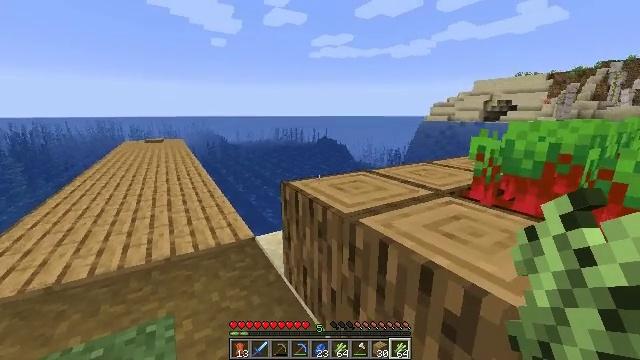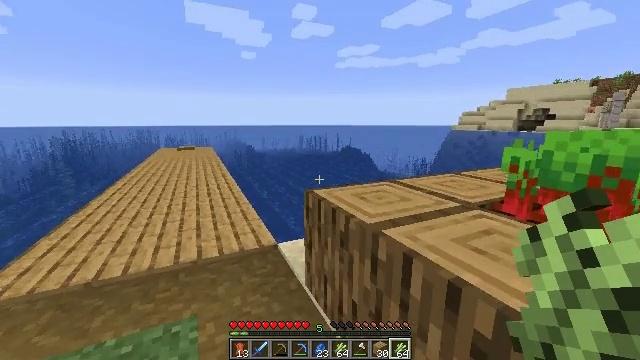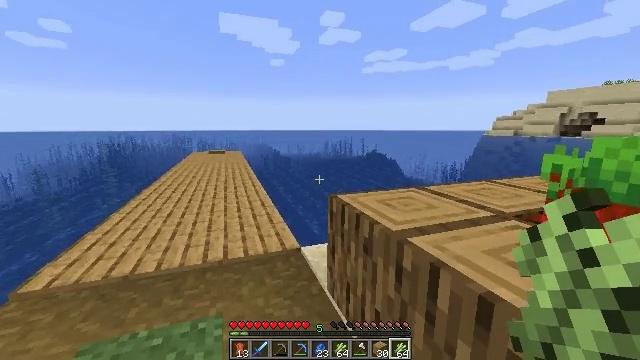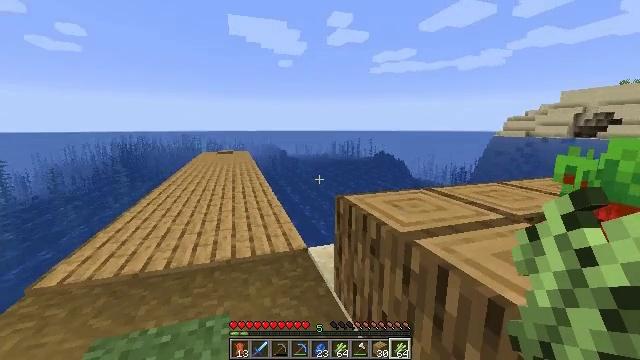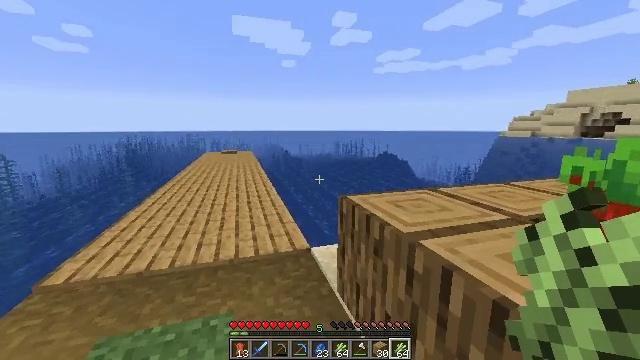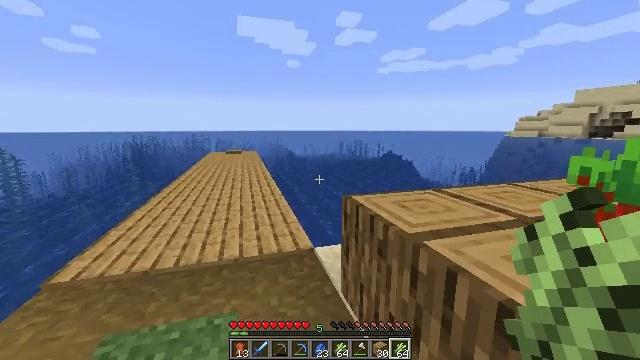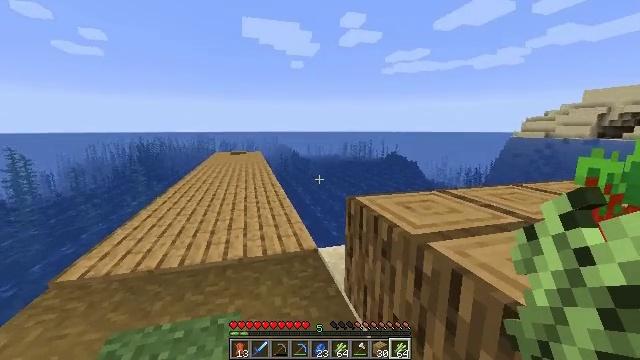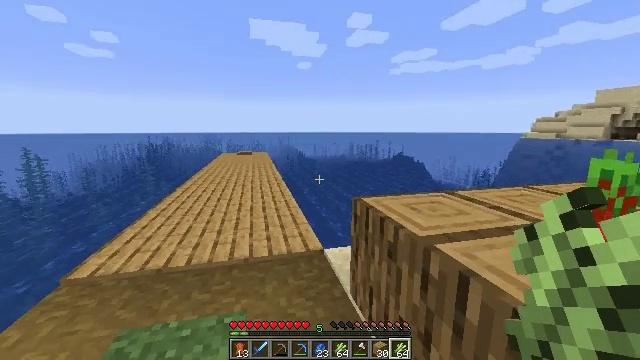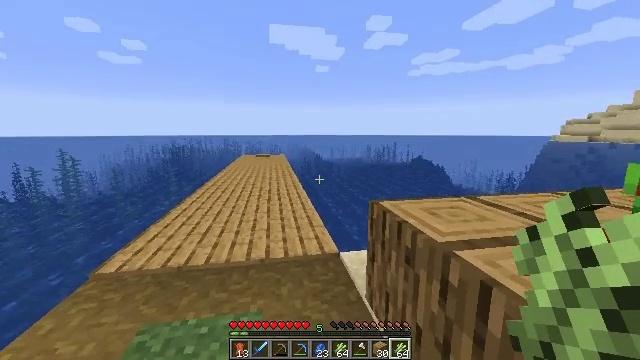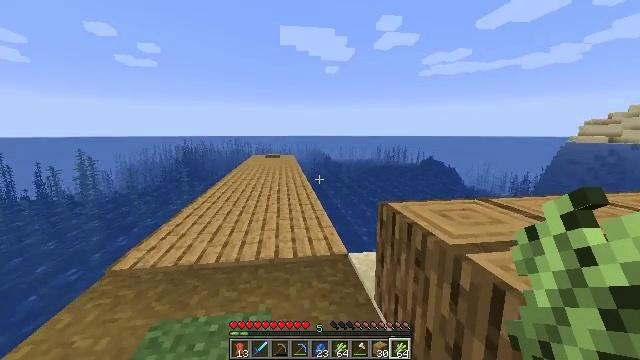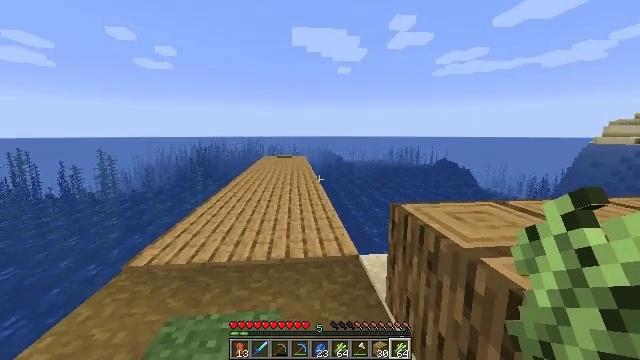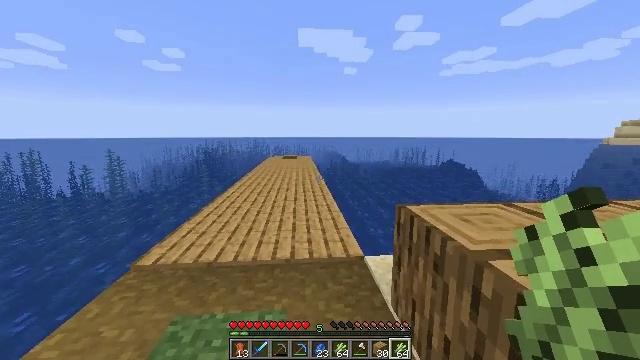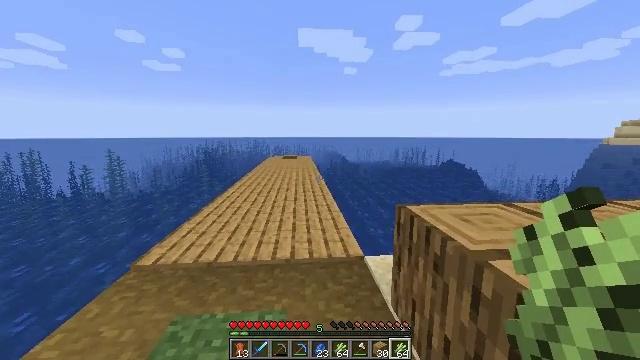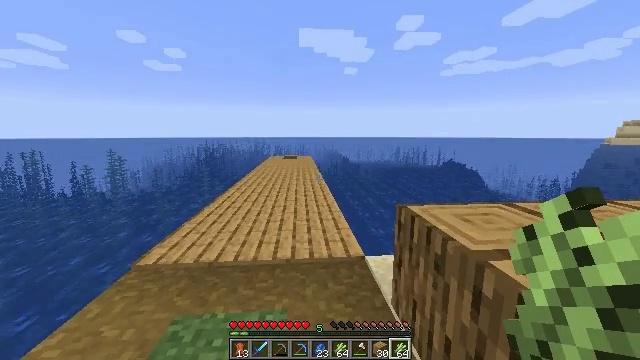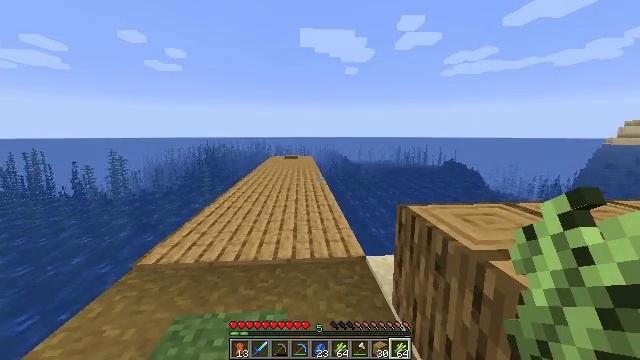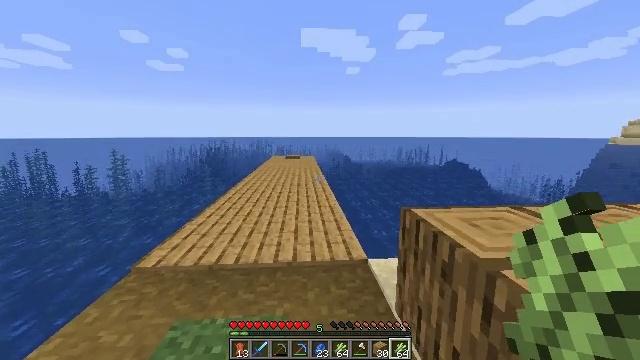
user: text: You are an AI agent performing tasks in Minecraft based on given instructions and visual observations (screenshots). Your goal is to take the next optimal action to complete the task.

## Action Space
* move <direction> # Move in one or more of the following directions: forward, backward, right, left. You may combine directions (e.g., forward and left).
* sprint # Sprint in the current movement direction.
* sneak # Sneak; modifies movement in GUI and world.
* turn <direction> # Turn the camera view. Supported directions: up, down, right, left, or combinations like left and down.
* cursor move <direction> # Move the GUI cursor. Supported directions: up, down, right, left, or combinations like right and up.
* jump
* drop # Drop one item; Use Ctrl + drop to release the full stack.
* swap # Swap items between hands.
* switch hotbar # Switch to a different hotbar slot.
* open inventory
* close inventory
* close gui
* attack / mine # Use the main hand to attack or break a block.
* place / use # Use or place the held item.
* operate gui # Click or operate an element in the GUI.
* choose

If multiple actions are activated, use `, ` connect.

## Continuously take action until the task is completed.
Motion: motion action
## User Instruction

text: Harvest beetroots from the farm.
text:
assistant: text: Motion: turn left and up
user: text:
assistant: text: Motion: turn left and up
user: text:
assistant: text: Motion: turn left
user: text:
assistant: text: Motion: no_op
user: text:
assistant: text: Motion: no_op
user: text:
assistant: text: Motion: no_op
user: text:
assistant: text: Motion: turn left
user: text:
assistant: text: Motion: turn left
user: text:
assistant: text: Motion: turn left
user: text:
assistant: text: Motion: turn left
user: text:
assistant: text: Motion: turn left
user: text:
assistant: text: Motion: no_op
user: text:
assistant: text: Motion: no_op
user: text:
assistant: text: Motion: no_op
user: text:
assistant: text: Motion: move forward
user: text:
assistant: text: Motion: move forward
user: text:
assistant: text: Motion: move forward
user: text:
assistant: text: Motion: move forward
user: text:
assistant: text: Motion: move forward
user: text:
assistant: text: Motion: move forward
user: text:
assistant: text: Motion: move forward
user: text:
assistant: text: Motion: move forward
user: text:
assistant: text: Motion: move forward
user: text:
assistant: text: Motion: move forward
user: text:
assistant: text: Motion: move forward, turn right
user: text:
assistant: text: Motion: move forward, turn right
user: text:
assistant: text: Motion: move forward, turn right
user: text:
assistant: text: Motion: move forward, turn right
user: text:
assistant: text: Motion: move forward, turn right
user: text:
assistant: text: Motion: move forward, turn right